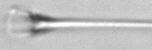
Label: Asterionellopsis_glacialis